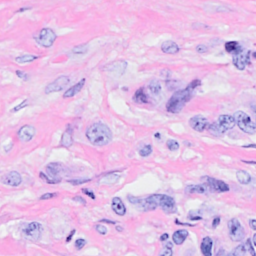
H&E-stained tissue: Breast